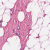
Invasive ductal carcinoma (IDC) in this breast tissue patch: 0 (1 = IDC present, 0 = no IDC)